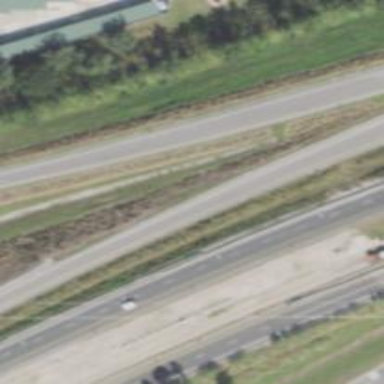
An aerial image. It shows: Parclo intersection with motorway link.